Interaction volume radius: 5 \u00c5
Interaction volume height: 10 \u00c5
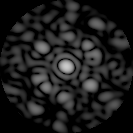
Disorder parameter: 0.72